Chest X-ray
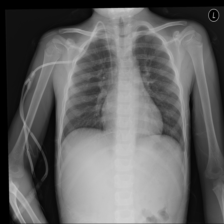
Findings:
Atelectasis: negative
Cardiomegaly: negative
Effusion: negative
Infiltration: negative
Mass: negative
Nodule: negative
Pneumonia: negative
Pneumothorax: negative
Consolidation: negative
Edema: negative
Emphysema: negative
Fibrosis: negative
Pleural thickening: negative
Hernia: negative